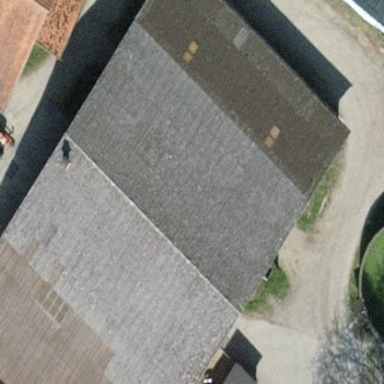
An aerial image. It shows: Farm auxiliary building with gabled roof.